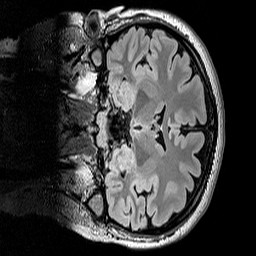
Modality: FLAIR
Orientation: coronal
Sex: female
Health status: ill
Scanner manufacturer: siemens
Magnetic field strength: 3 T
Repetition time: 5 s
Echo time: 0.388 s